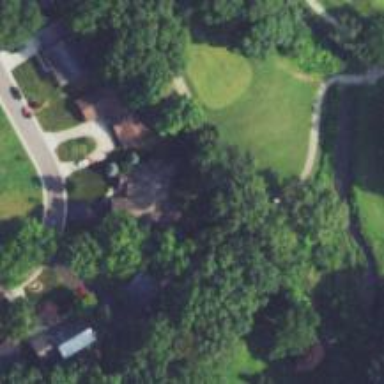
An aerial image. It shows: Asphalt path designated as golf cartpath.